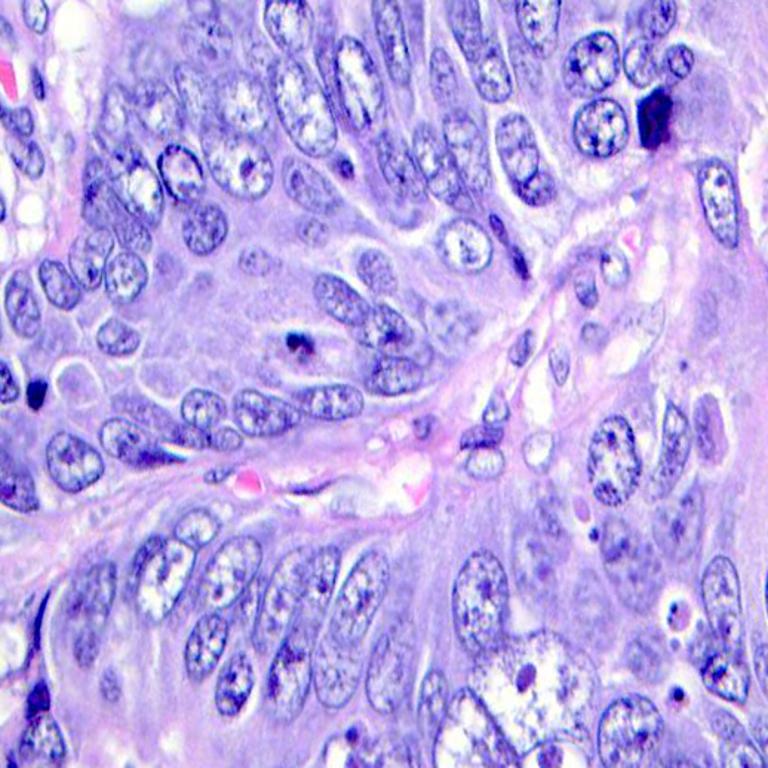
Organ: colon
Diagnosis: adenocarcinomas